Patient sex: M
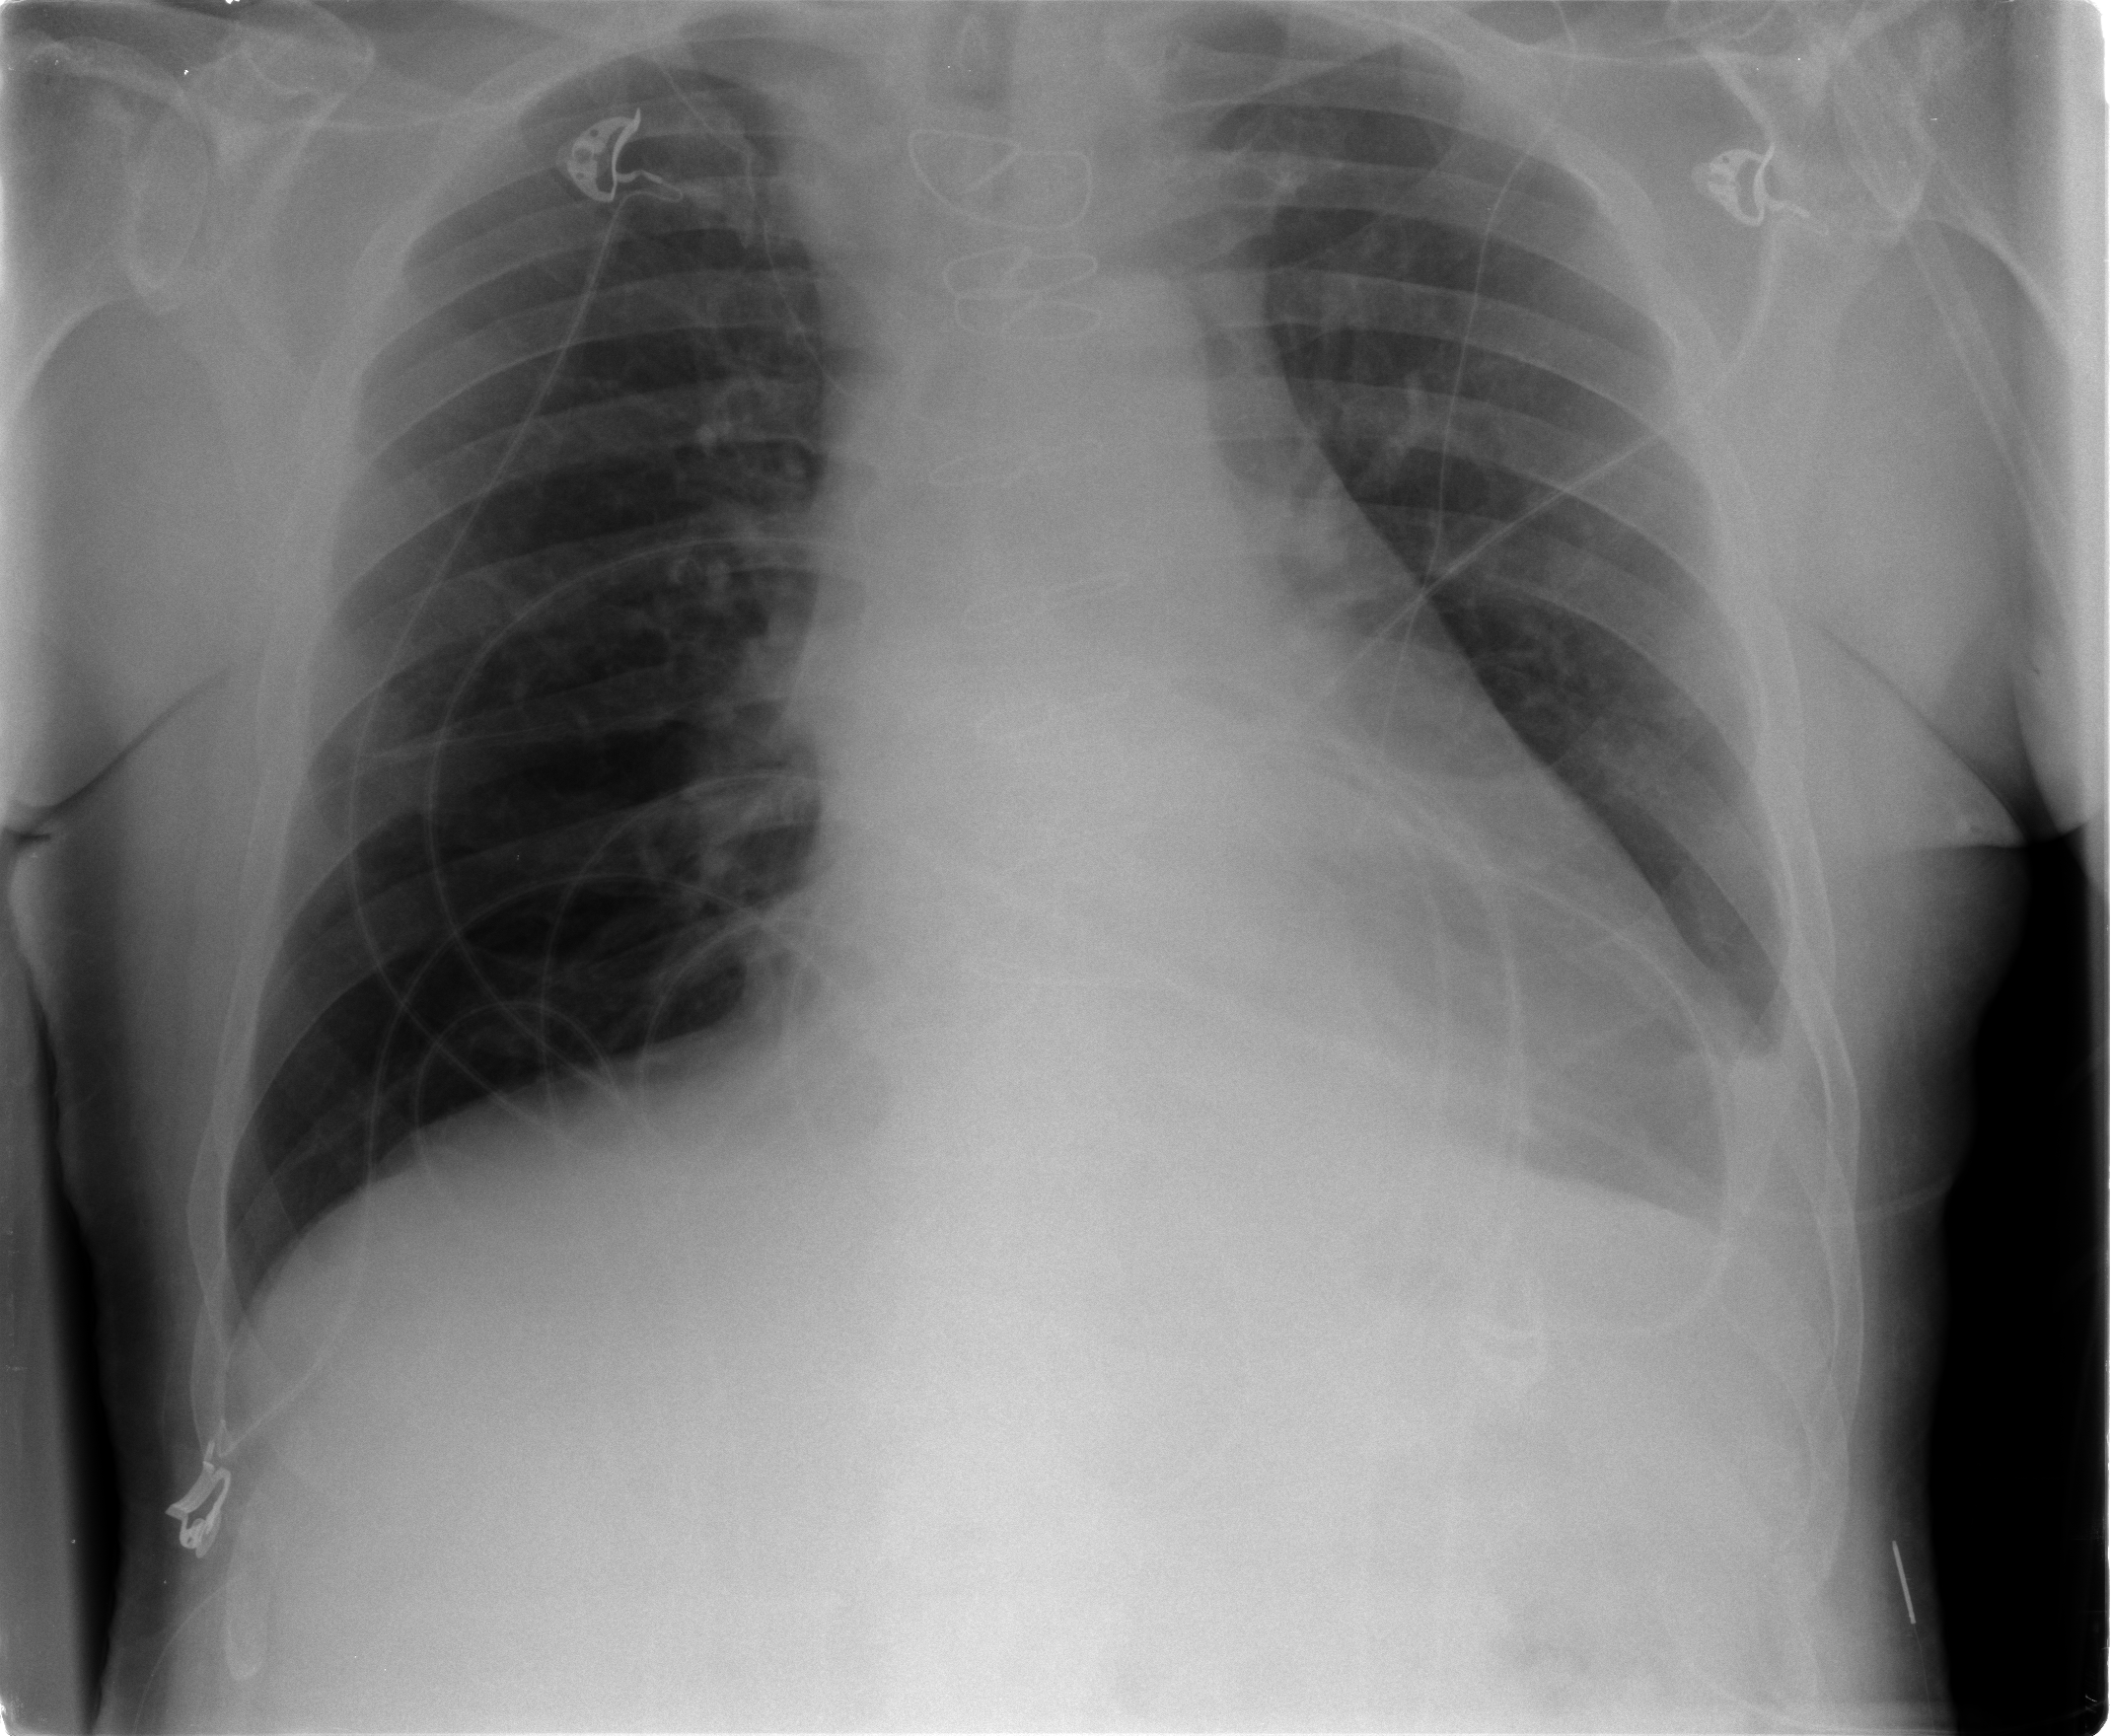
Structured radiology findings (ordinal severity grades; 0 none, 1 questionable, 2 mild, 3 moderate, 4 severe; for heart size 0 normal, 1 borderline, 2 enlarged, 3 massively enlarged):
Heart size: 2
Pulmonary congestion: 0
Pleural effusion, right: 0
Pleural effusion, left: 2
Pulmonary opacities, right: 0
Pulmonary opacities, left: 0
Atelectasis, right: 0
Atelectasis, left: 2